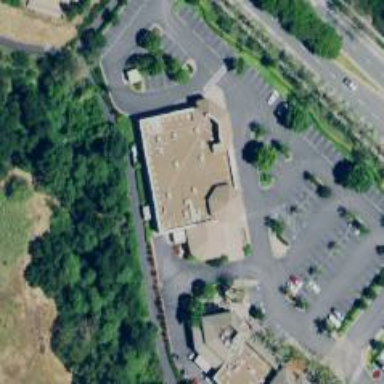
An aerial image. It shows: Veterinary facility.